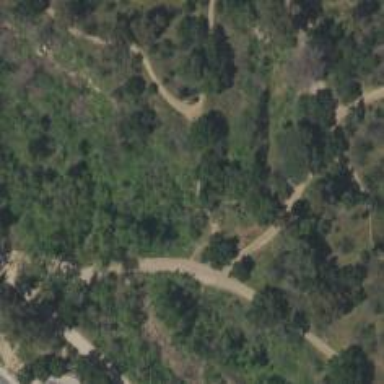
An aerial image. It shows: Path.